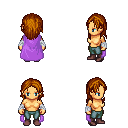
a pixel art fantasy rpg character, female body template, human, tanned skin, lavender cape, teal pants, brunette long hairstyle, white cloth bandages, maroon shoes, four views (front, back, left, right), 2x2 character sprite sheet, small pixel art, hard edges, no anti-aliasing